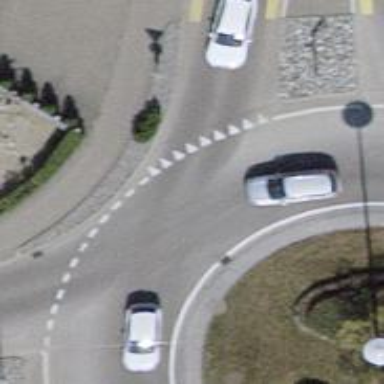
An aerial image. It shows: Road with "give way" sign.